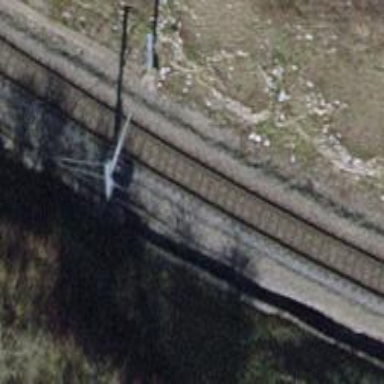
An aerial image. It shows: Railway signal.